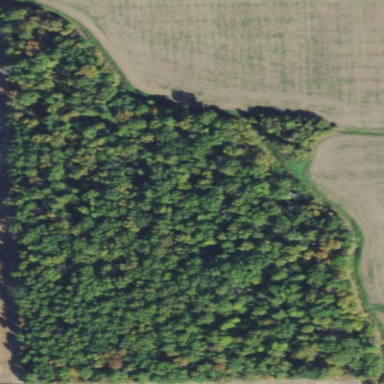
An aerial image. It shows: Beautiful woodland area.